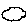
Label: cloud